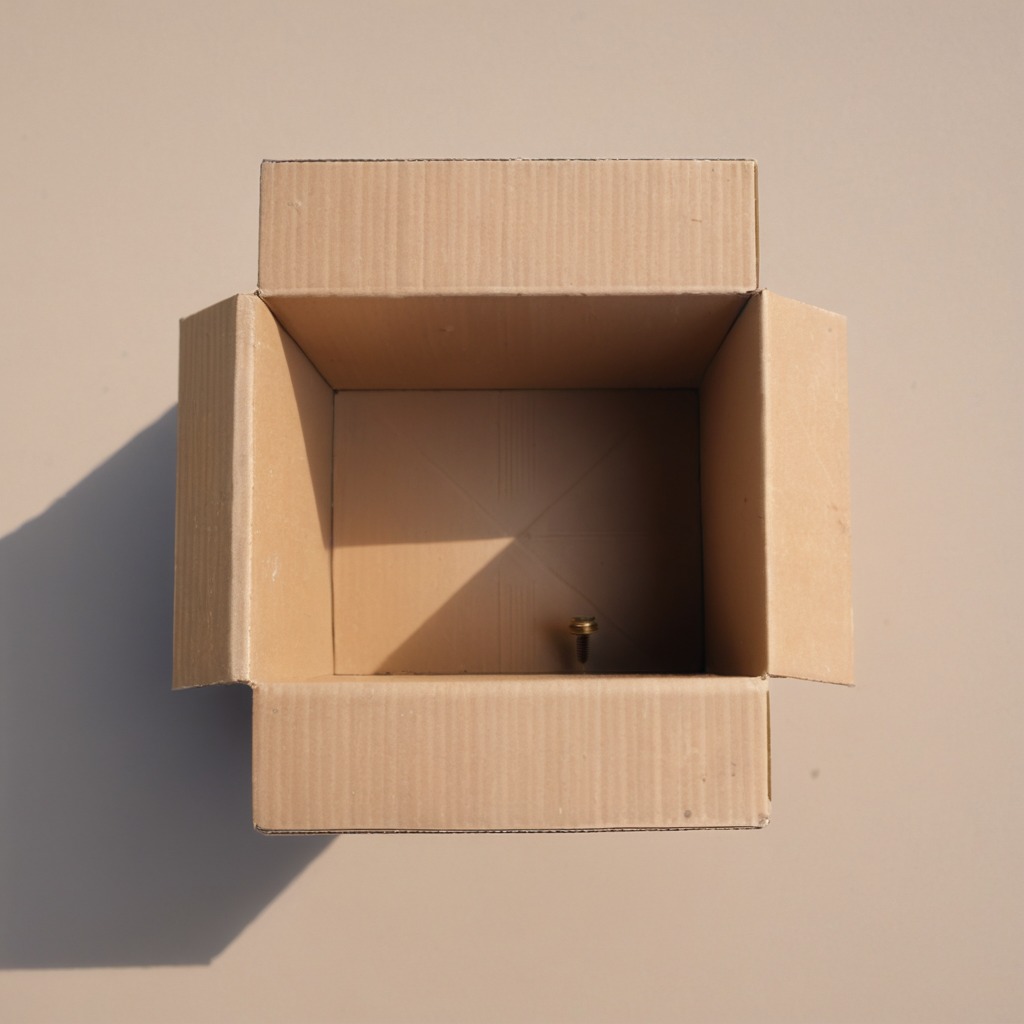
A metal screw is lying on the cardboard box surface.